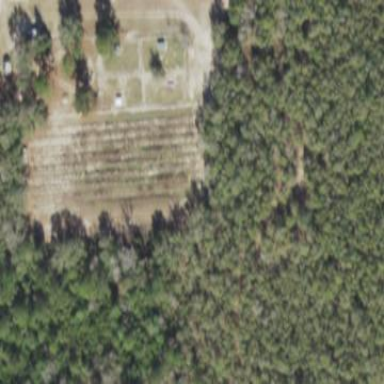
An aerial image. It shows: Plant nursery specializing in trees.